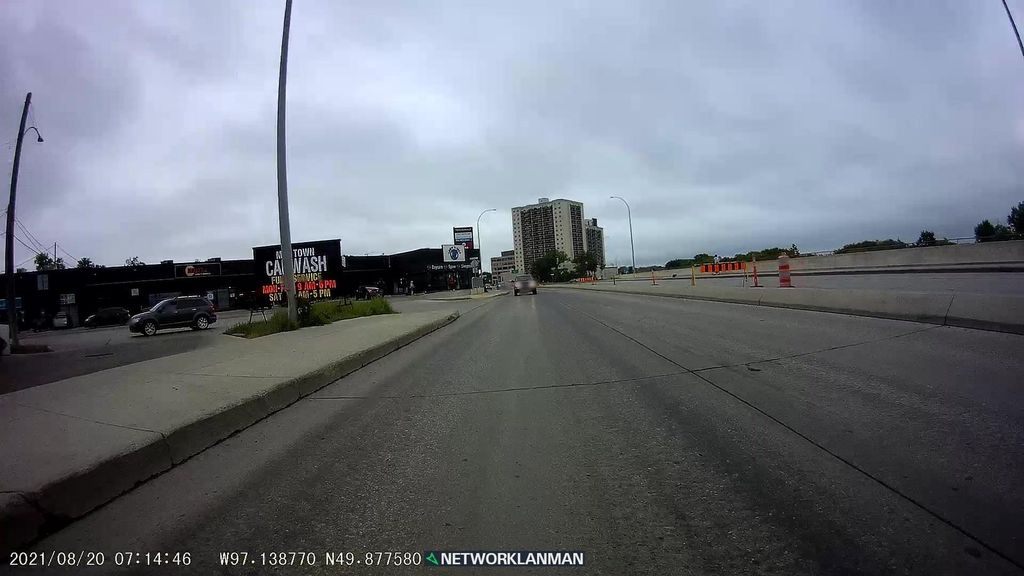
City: winnipeg